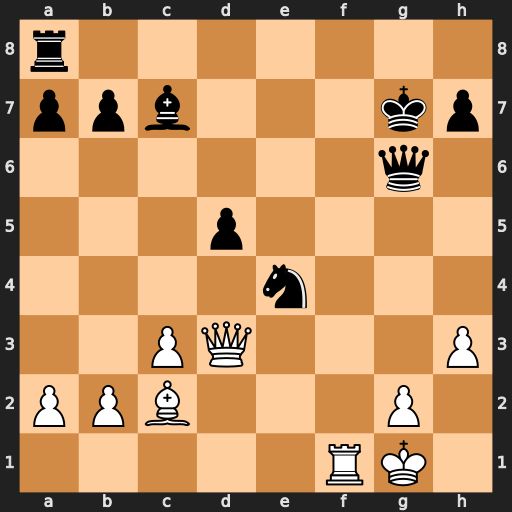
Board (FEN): r7/ppb3kp/6q1/3p4/4n3/2PQ3P/PPB3P1/5RK1
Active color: w
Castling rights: -
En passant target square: -
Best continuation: Qd4+ Kh6 Bxe4 Bb6 Bxg6